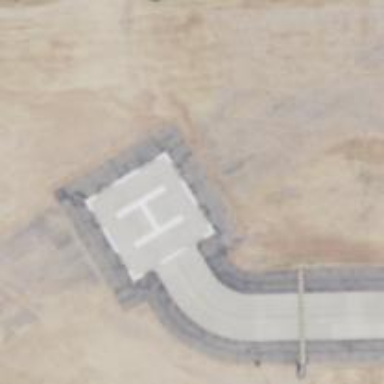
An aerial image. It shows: Image showing helipad at airport.